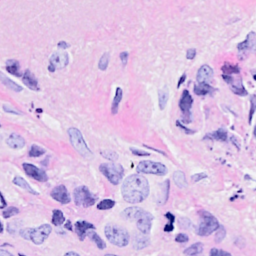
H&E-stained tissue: Breast